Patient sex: M
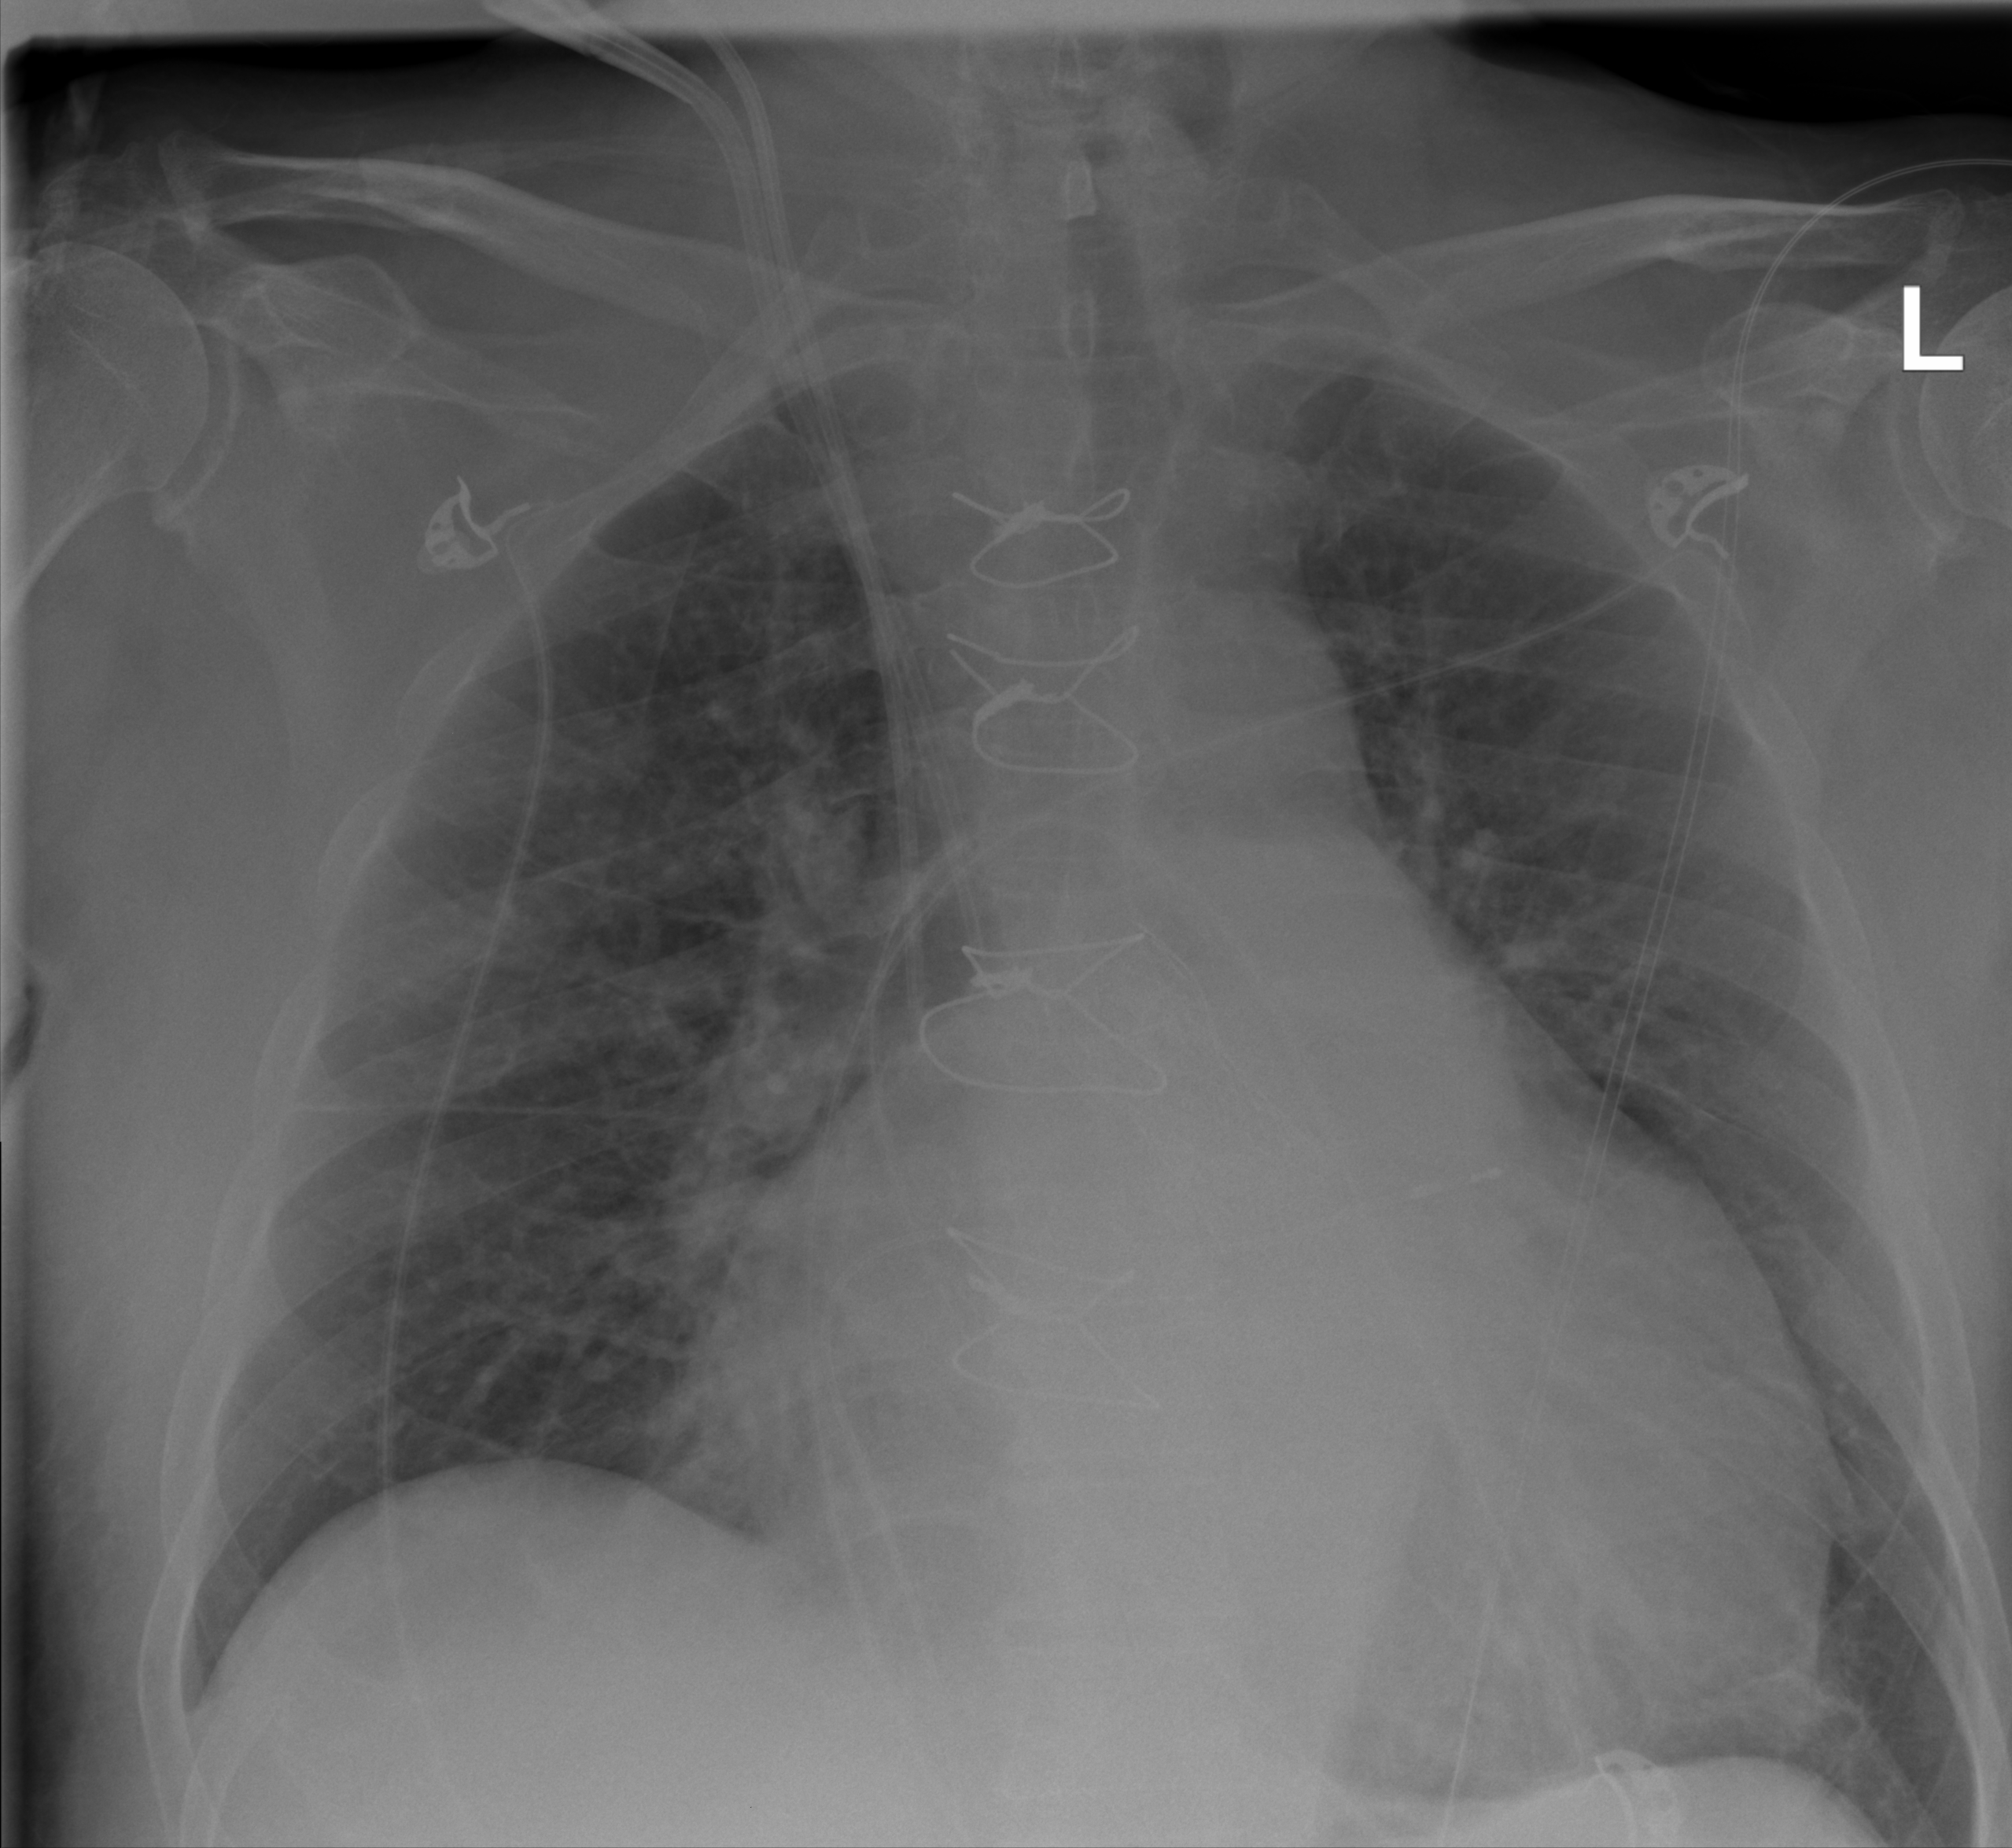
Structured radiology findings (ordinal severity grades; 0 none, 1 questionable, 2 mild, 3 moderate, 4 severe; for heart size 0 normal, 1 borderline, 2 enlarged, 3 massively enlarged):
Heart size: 2
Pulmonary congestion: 1
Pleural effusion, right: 0
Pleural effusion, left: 0
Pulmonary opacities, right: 1
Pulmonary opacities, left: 1
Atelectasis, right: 2
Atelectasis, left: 2